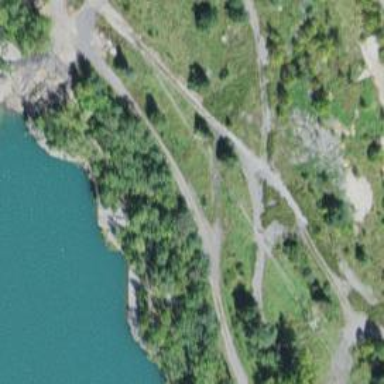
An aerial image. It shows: Quarry area.